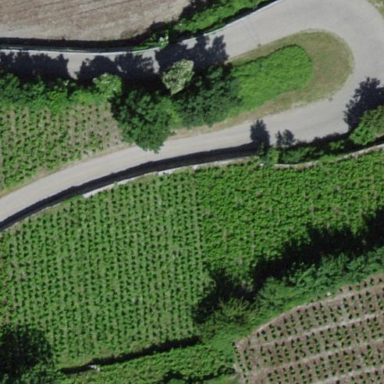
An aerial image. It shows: Vineyard with grape crops.